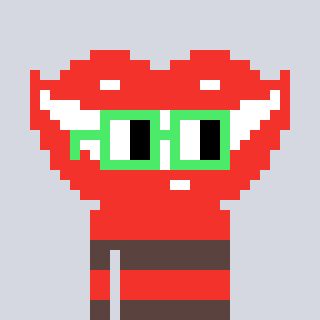
a pixel art character with square light green glasses, a smile-shaped head and a darkbrown-colored body on a cool background